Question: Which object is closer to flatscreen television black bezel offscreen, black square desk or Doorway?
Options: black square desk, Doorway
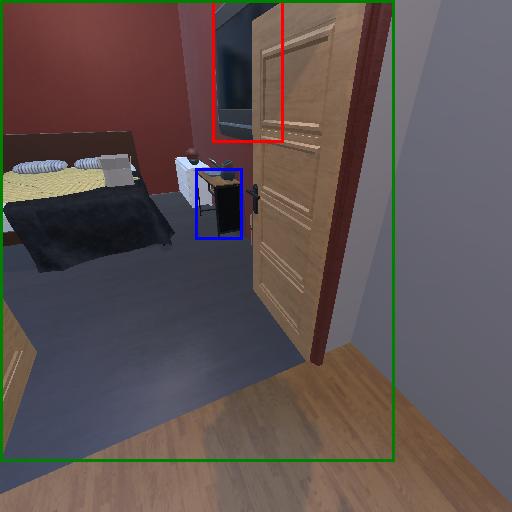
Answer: black square desk